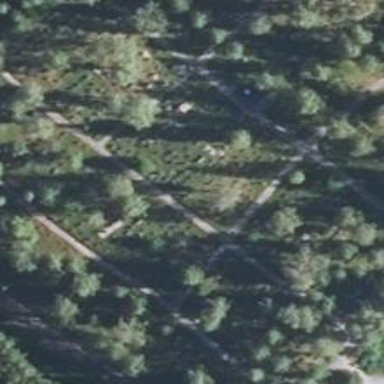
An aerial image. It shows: Fence surrounding cemetery.